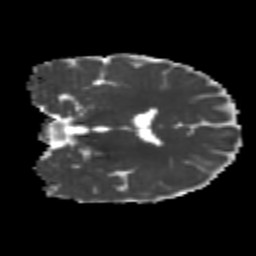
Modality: MD
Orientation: coronal
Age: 19
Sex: male
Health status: healthy
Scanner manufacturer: philips
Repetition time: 7.476 s
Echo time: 0.08753 s